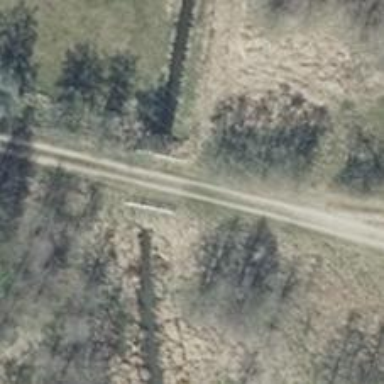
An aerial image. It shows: Unclassified road on bridge.